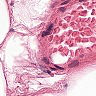
Metastatic tissue present: no